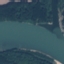
Land use / land cover: River